Question: I've got MLM structure with multiple childs in X-level (not binary tree marketing)
So table consist: parentid and managerid (child).
It looks like on this picture:

As you can see, Manager 1 is the main manager with parentid=0
Every manager can have child from 0 to XXX
For Manager 1, Manager X is in his 4th level (levels are not limited)
So the question is: "How can I coun all managerid for exact parent id"? i.e. for manager 2 (who has 3 levels and 6 managers in it) or manager 6 (who has 2 leves and 5 managers in it).
Database: MySql
'''
CREATE TABLE 'accounts' (
'id' int(11) NOT NULL,
'managerid' varchar(32) COLLATE utf8_unicode_ci DEFAULT '',
'parentid' varchar(32) COLLATE utf8_unicode_ci DEFAULT '',
'name' varchar(256) COLLATE utf8_unicode_ci DEFAULT '',
'regdate' date DEFAULT NULL,
) ENGINE=InnoDB DEFAULT CHARSET=utf8 COLLATE=utf8_unicode_ci;
'''
EDIT:
So I'm looking for query that will return all managerid for an parentid (without using mysql stored procedures).
i.e. simple INSERT
'''
id,managerid,parentid,name,regdate
1,1000,0,name1,2018-12-10
2,1001,1000,name2,2018-12-10
3,1002,1001,name3,2018-12-10
4,1003,1002,name4,2018-12-10
5,1004,1003,name5,2018-12-10
6,1005,1004,name6,2018-12-10
7,1006,1005,name7,2018-12-10
8,1007,1006,name8,2018-12-10
9,1008,1007,name9,2018-12-10
10,1009,1008,name10,2018-12-10
11,1010,1009,name11,2018-12-10
12,1011,1010,name12,2018-12-10
13,1012,1011,name13,2018-12-10
14,1013,1012,name14,2018-12-10
15,1014,1013,name15,2018-12-10
16,1015,1014,name16,2018-12-10
17,1016,1015,name17,2018-12-10
18,1017,1016,name18,2018-12-10
19,1018,1017,name19,2018-12-10
'''
So in this example manager=1000 has 18 childs
manager 1005 has 13 childs
I need to enter parentid=1005 (for manager 1005) count all his childs and get number = 13
Don't forget that parentid=1005 may have childs on different levels (from 1 to xxx infinity). I need to count all his childs on all his levels (see attached image above, for "manager 2")
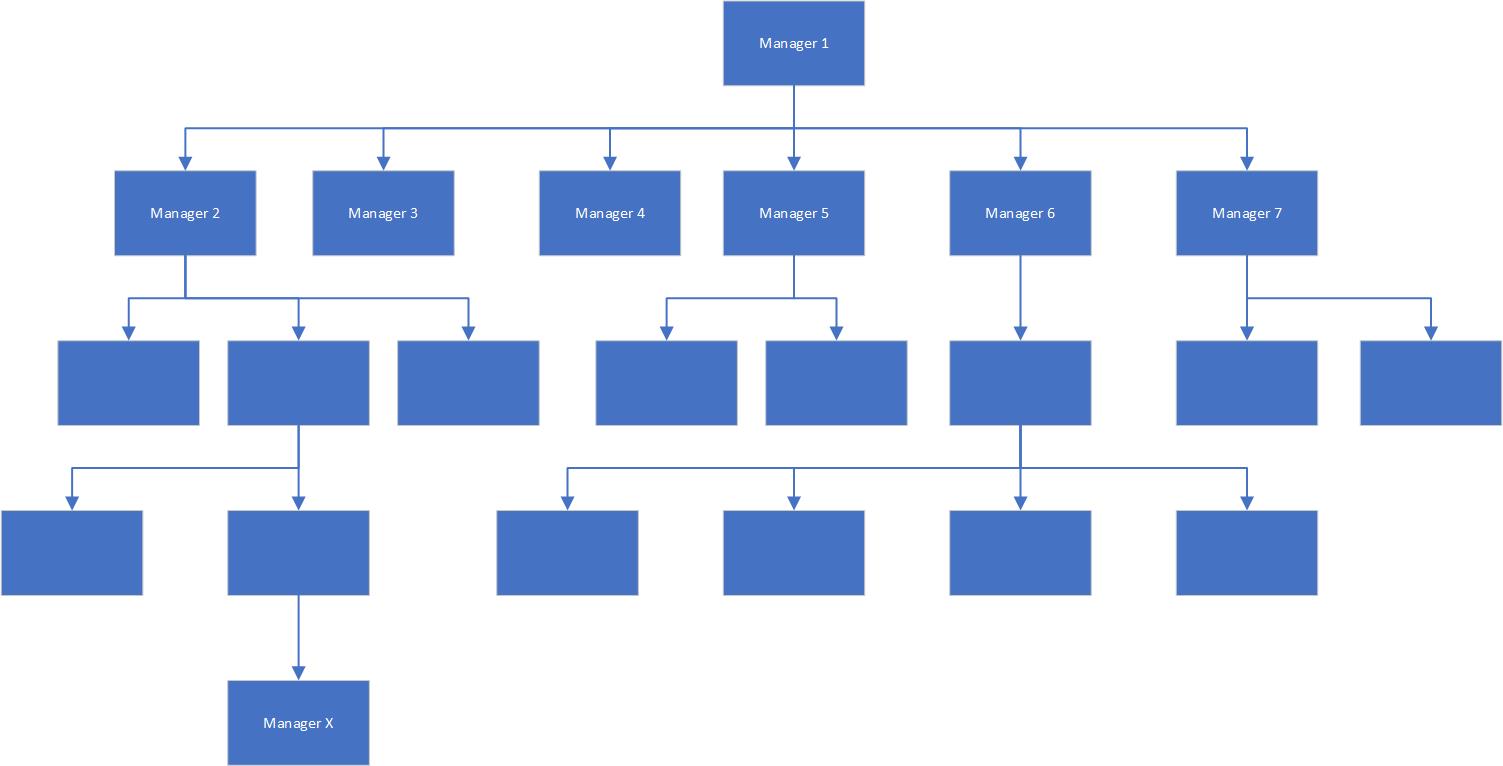
Answer: There are 2 ways of solving my problem.
First one: use WITH RECURSIVE (available from MySQL 8 version), or you stored procedure.
You can find code examples and all other stuff here: <URL>